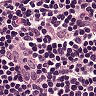
Metastatic tissue present: no